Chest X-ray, AP view. Patient: 62 years old, sex F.
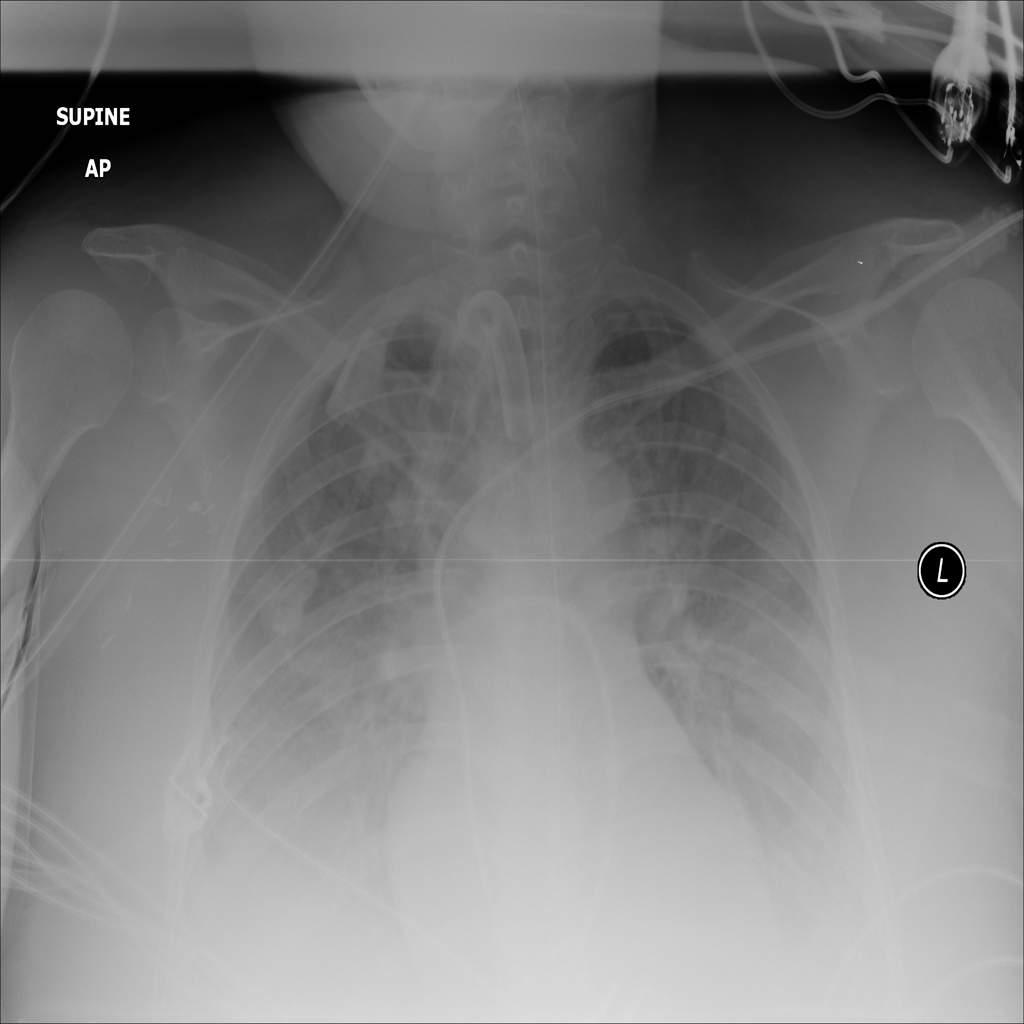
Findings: Effusion, Infiltration